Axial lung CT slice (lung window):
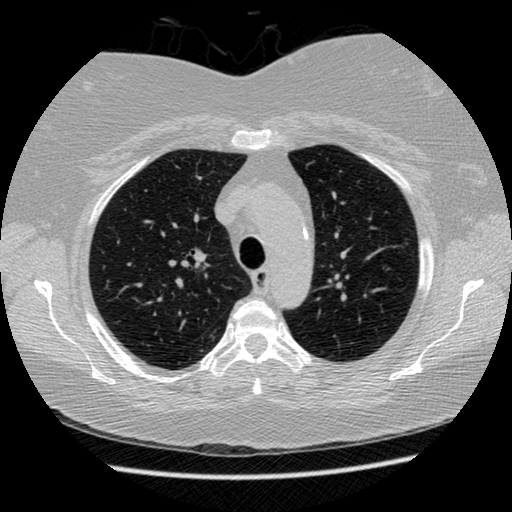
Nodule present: no